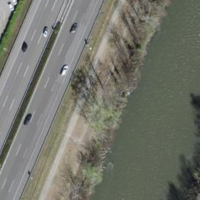
EUNIS habitat code: 57
Species observed at this site:
Euphorbia cyparissias
Passer domesticus